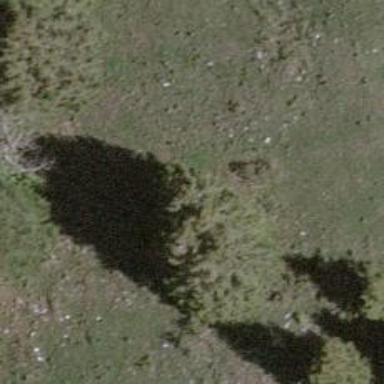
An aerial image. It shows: Single tag "natural: tree."